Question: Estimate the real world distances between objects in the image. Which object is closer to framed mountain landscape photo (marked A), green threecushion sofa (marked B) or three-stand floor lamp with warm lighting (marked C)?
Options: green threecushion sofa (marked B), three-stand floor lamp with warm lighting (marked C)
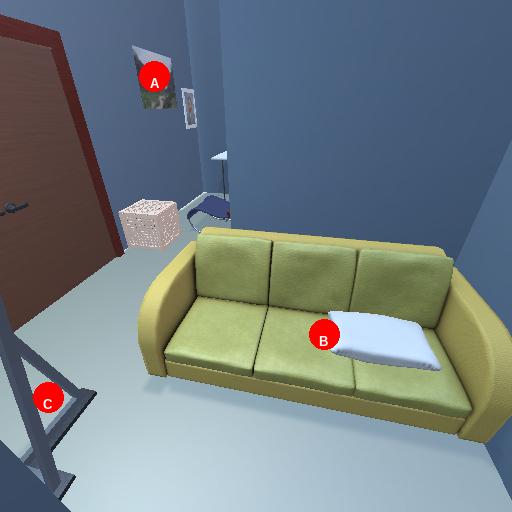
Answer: green threecushion sofa (marked B)